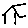
Label: house